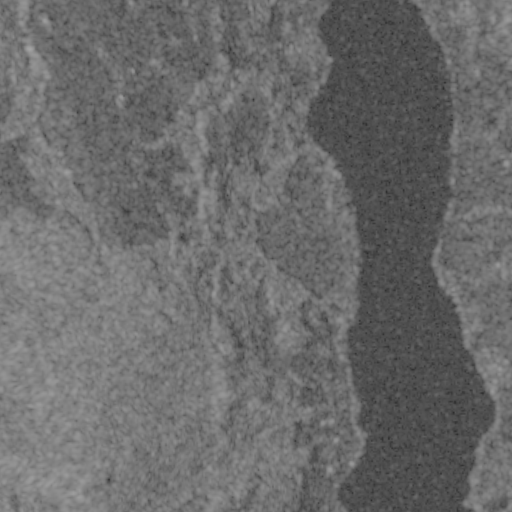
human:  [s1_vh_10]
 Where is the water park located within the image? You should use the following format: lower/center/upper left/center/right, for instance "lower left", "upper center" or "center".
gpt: The water park is located in the lower right of the image.
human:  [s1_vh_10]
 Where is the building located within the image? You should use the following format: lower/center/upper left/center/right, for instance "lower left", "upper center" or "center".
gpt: There is no building in the image.

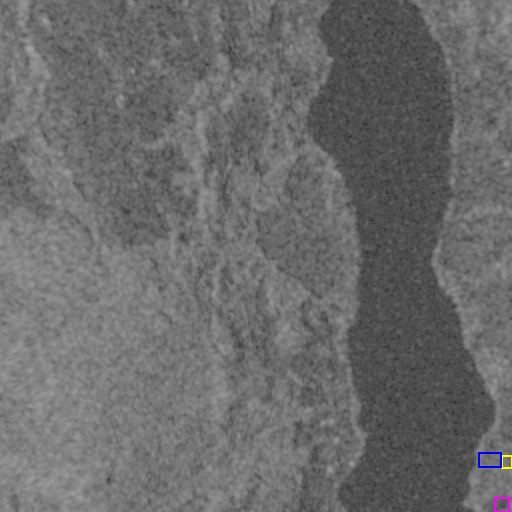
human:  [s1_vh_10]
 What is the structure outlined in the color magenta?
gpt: The structure outlined in magenta is a park.
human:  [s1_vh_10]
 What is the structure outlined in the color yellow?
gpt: The structure outlined in yellow is a parking lot.
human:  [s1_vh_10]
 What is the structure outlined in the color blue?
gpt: The structure outlined in blue is a water park.
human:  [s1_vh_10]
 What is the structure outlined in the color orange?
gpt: There is no orange outline.